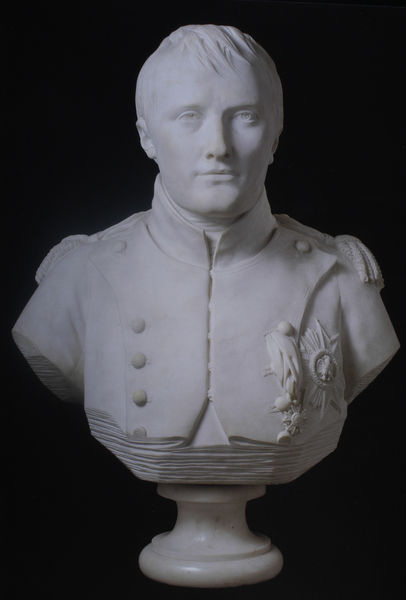
Titel: Napoleon Bonaparte
Künstler: Jean-Antoine Houdon
Standort: Versailles
Institution: Musée National du Château de Versailles et de Trianon
Schlagwörter: adler, dunkel, fuß, kopf, mann, vogel, weiß, brust, frankreich, frisur, hell, marmor, mund, nase, schwarz, stirn, tuch, jacke, jung, augen, band, gesicht, kleidung, kragen, sockel, stein, hals, portrait, porträt, figur, fransen, haare, kordeln, stoff, adel, en face, frontal, kinn, knopf, lippen, locke, ohren, schulter, schultern, rund, skulptur, statue, friedrich, kaiser, könig, ernst, brauen, büste, halstuch, plastik, knöpfe, weste, abbild, foto, fotografie, medaillon, stern, militär, revolution, uniform, soldat, epauletten, napoleon, abzeichen, adeliger, bruststern, offizier, orden, stehkragen, statuette, halbglatze, französich, photo, general, feldherr, medaille, gips, guss, preussen, alabaster, franzose, bildhauer, figut, bonaparte, auszeichnung, sexuell, medaillen, napoleon bonaparte, outfit, geheimratecken, porträtbüste, gibs, dsjöäl, schulterkordeln, napelon, mund#, swag, hässlig, playboy, mannnapoleon